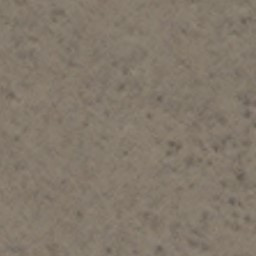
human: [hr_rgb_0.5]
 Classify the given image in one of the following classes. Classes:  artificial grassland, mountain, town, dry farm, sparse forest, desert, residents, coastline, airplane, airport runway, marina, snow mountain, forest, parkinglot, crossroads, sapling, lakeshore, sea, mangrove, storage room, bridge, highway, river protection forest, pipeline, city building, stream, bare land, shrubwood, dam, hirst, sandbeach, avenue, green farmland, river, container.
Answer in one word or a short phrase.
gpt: bare land